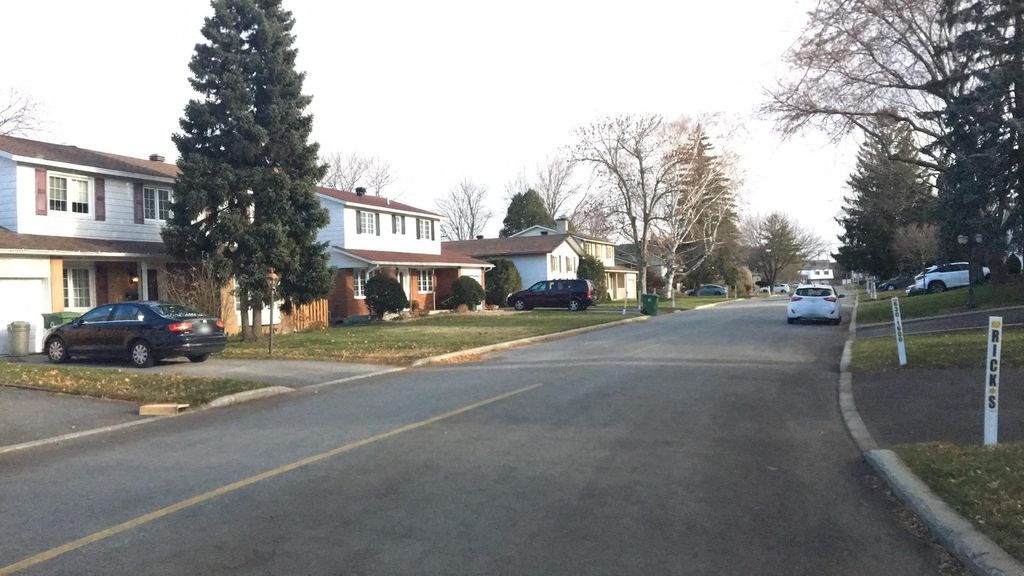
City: montreal